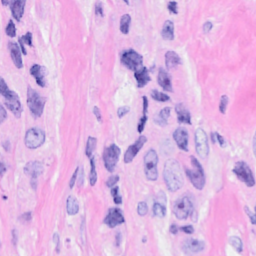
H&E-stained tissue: Breast